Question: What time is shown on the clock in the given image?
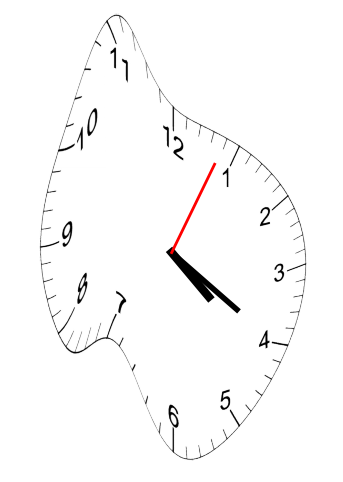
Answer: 04:20:04